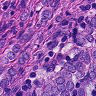
Metastatic tissue present: yes